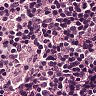
Metastatic tissue present: no